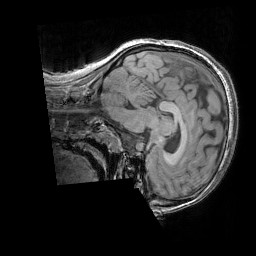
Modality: T1w
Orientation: sagittal